Question: Is there any approach how to create from some color (let's say it's [UIColor redColor]) the default highlighted shade of this color (some kind of dark red color in this case).
In my case, I have a UIButton (inside of UIBarButton) and I would like to setup the titleColor for UIControlStateHighlighted state just the same as the default hightlighted color of the UIImage. See the code below:
'''
UIColor *color = [UIColor redColor];
UIColor *highlightedColor = ???;
UIButton *button = [UIButton buttonWithType:UIButtonTypeCustom];
[button setImage:[[UIImage imageNamed:@"back-arrow"] imageWithOverlayColor:color] forState:UIControlStateNormal];
[button setImage:[[UIImage imageNamed:@"back-arrow"] imageWithOverlayColor:highlightedColor] forState:UIControlStateHighlighted];
[button setTitle:title forState:UIControlStateNormal];
[button setTitleColor:color forState:UIControlStateNormal];
[button setTitleColor:highlightedColor forState:UIControlStateHighlighted];
button.imageEdgeInsets = UIEdgeInsetsMake(0.f, -5.f, 0.f, 0.f);
'''
If I don't setup the image/title for the UIControlStateHighlighted state, only the image is highlighted when button is pressed:

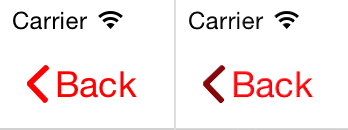
Answer: You need to merge two kinds of <URL> together,
First, you can get the 'tintColor' use :
'''
UIColor *defaultTintColor = self.navigationController.navigationItem.backBarButtonItem.tintColor;
'''
merge 'redColor' and the 'defaultTintColor' together.
That is my method, inelegant, but it works:
'''
UIColor* blend( UIColor* c1, UIColor* c2, float alpha )
{
alpha = MIN( 1.f, MAX( 0.f, alpha ) );
float beta = 1.f - alpha;
CGFloat r1, g1, b1, a1, r2, g2, b2, a2;
[c1 getRed:&r1 green:&g1 blue:&b1 alpha:&a1];
[c2 getRed:&r2 green:&g2 blue:&b2 alpha:&a2];
CGFloat r = r1 * beta + r2 * alpha;
CGFloat g = g1 * beta + g2 * alpha;
CGFloat b = b1 * beta + b2 * alpha;
return [UIColor colorWithRed:r green:g blue:b alpha:1.f];
}
'''
More elegant:
UIColor+Extensions.h:
'''
@interface UIColor (Extensions)
- (UIColor*)blendWithColor:(UIColor*)color2 alpha:(CGFloat)alpha2;
@end
'''
UIColor+Extensions.m:
'''
@implementation UIColor (Extensions)
- (UIColor*)blendWithColor:(UIColor*)color2 alpha:(CGFloat)alpha2
{
alpha2 = MIN( 1.0, MAX( 0.0, alpha2 ) );
CGFloat beta = 1.0 - alpha2;
CGFloat r1, g1, b1, a1, r2, g2, b2, a2;
[self getRed:&r1 green:&g1 blue:&b1 alpha:&a1];
[color2 getRed:&r2 green:&g2 blue:&b2 alpha:&a2];
CGFloat red = r1 * beta + r2 * alpha2;
CGFloat green = g1 * beta + g2 * alpha2;
CGFloat blue = b1 * beta + b2 * alpha2;
CGFloat alpha = a1 * beta + a2 * alpha2;
return [UIColor colorWithRed:red green:green blue:blue alpha:alpha];
}
@end
'''
then you can get 'highlightedColor':
'''
UIColor *color = [UIColor redColor];
UIColor *defaultTintColor = self.navigationController.navigationItem.backBarButtonItem.tintColor;
UIColor *highlightedColor = [defaultTintColor blendWithColor:color alpha:0.75];
'''